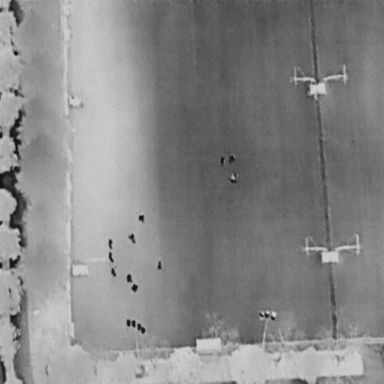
There are 11 People in the infrared image.